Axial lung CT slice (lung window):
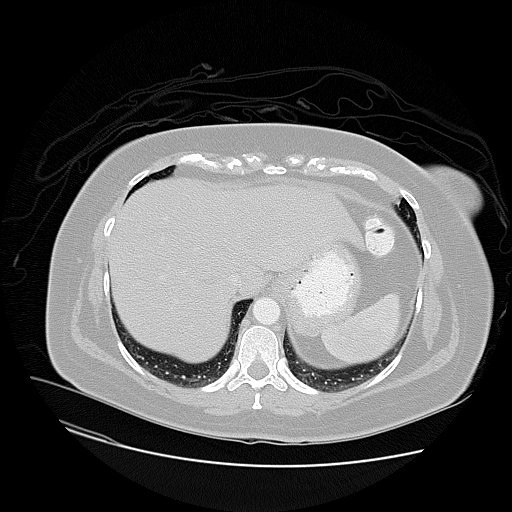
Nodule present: no